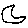
Label: moon